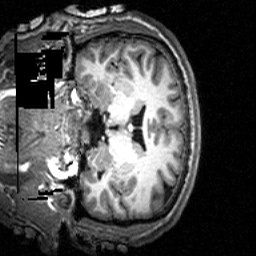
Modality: T1w
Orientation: coronal
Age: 30
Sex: male